Interaction volume radius: 5 \u00c5
Interaction volume height: 30 \u00c5
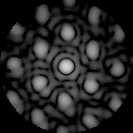
Disorder parameter: 0.3421